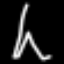
Label: The Eiffel Tower